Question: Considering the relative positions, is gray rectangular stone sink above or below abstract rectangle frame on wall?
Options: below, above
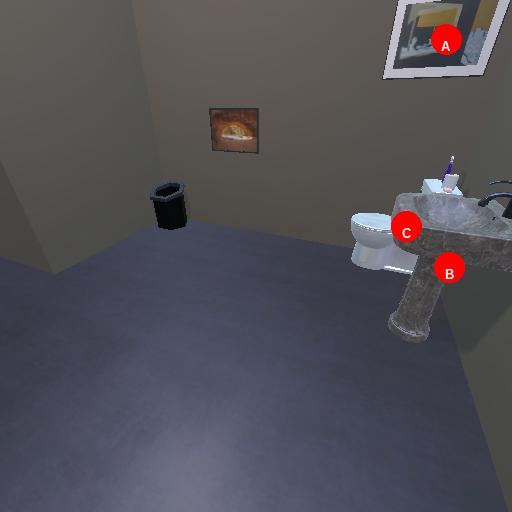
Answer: below